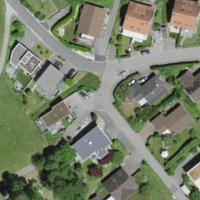
EUNIS habitat code: 54
Species observed at this site:
Veronica filiformis